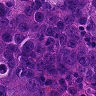
Metastatic tissue present: yes